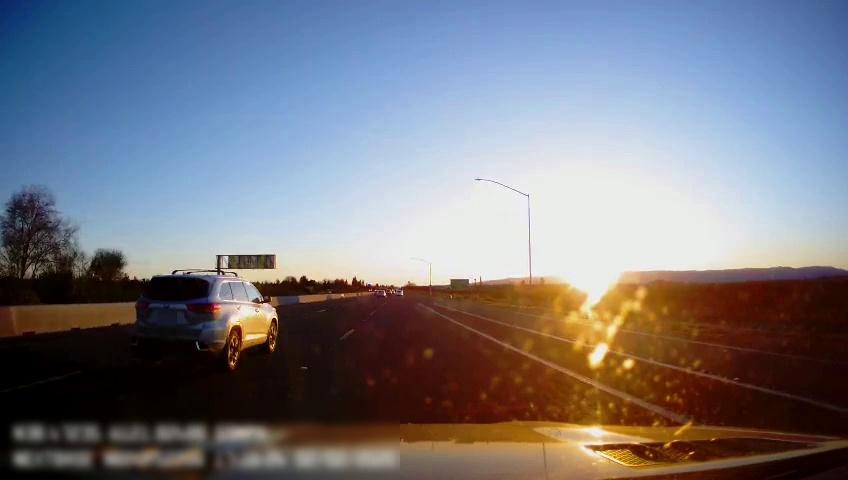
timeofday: Day
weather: Sunny
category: Drivable Space
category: Vehicles | Car
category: Vehicles | SUV
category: Lanes | Alternate Lane
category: Lanes | Current Lane
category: Lanes | Alternate Lane
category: Lanes | Alternate Lane
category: Lanes | Alternate Lane
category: Traffic | Signs